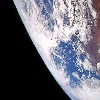
Label: cloud